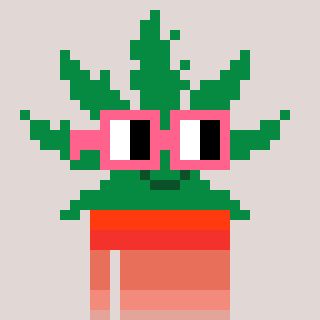
a pixel art character with square pink glasses, a weed-shaped head and a darkpink-colored body on a warm background